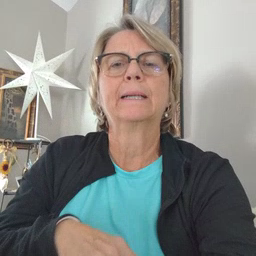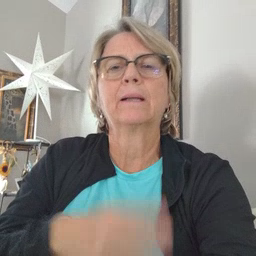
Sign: pretty